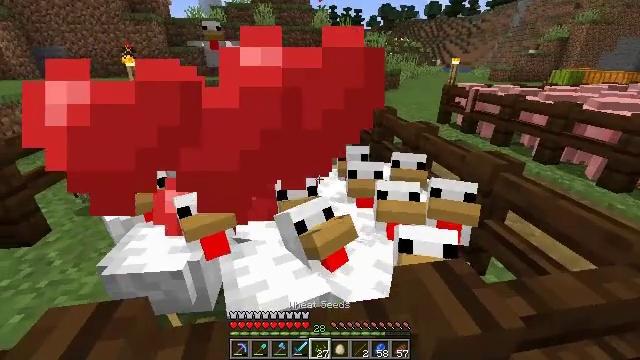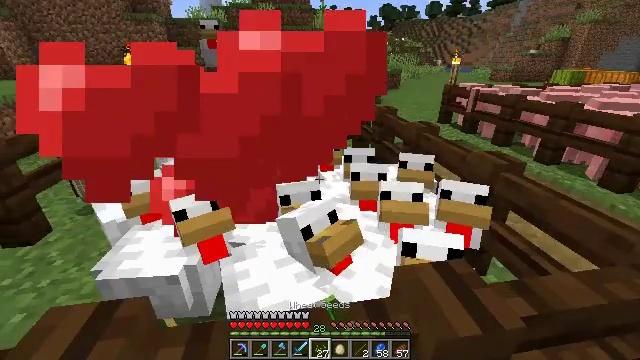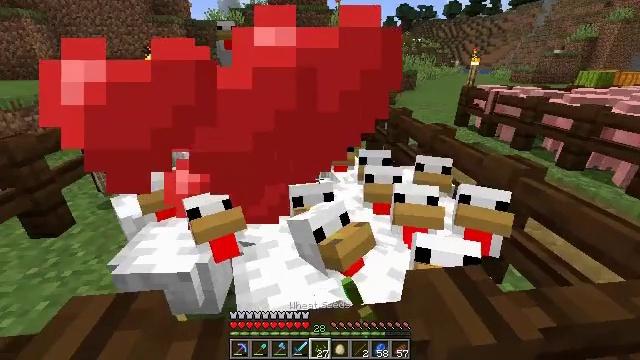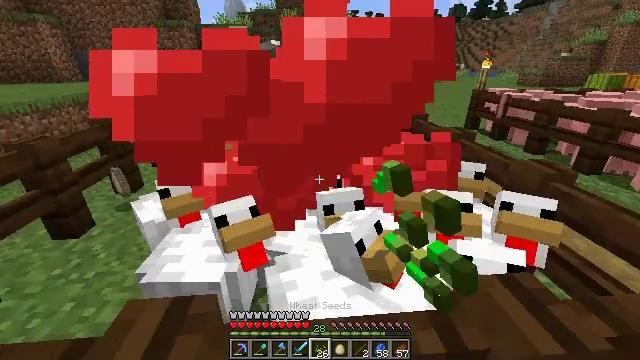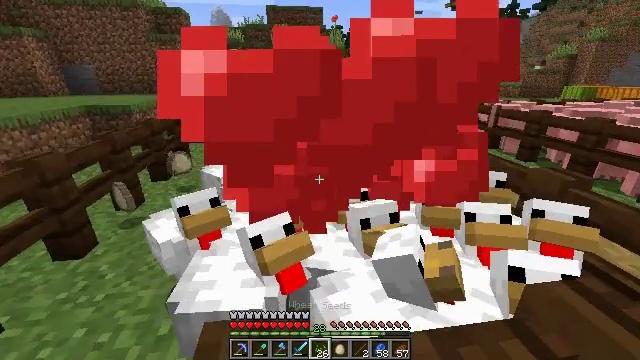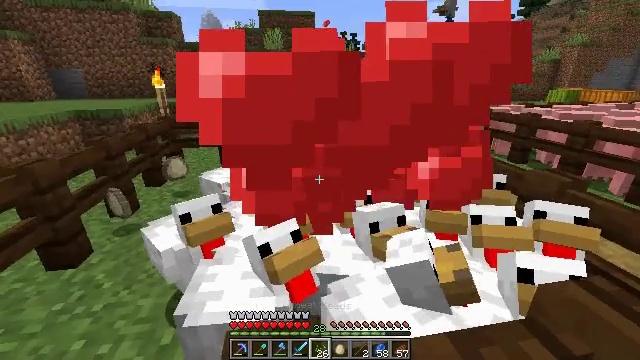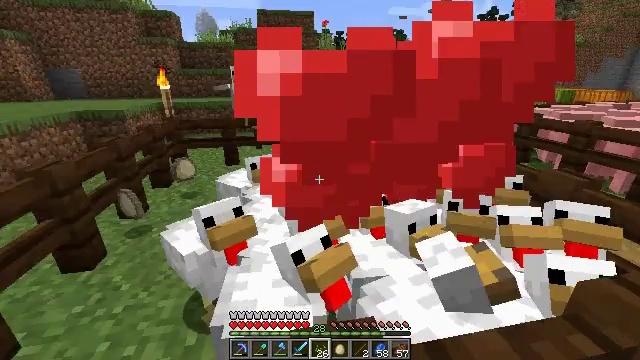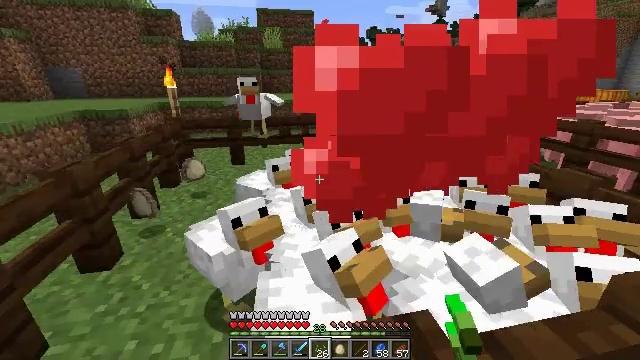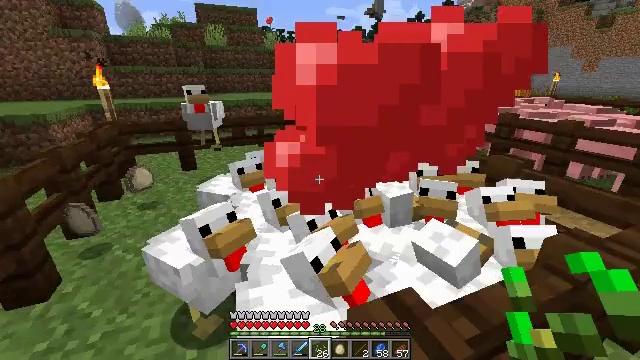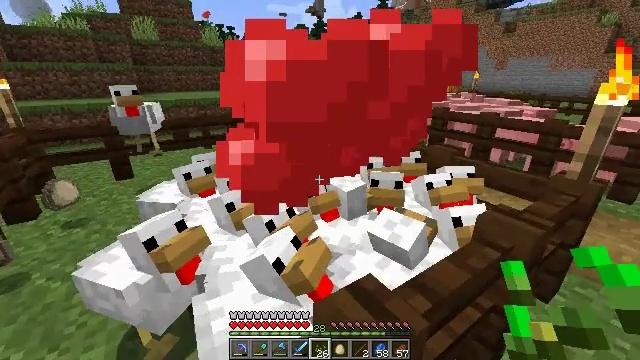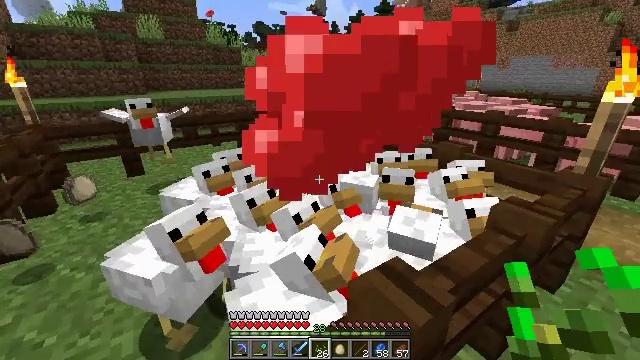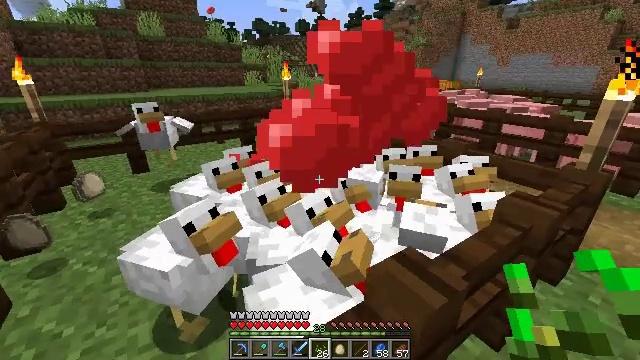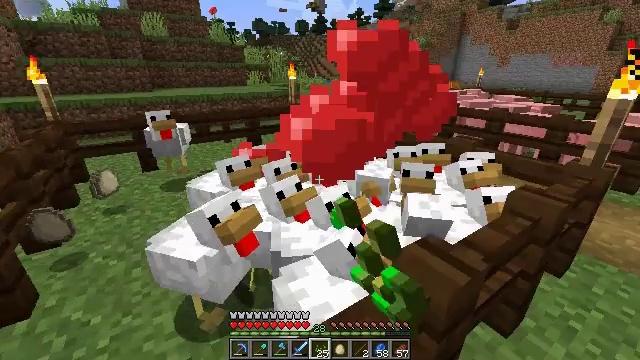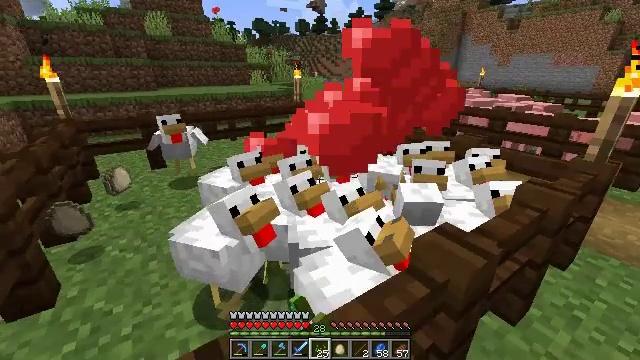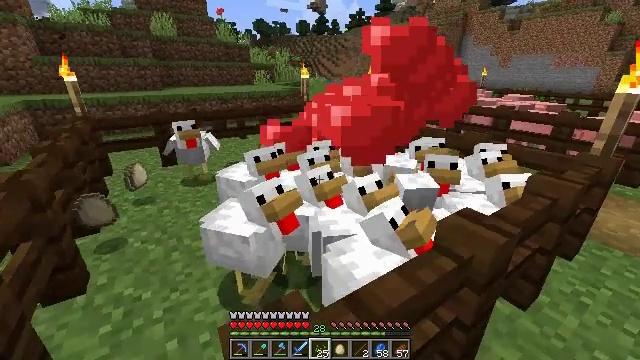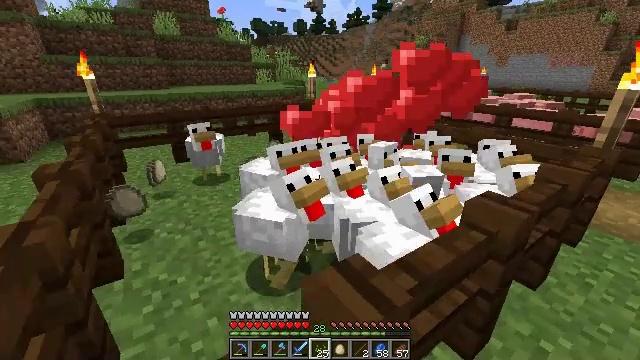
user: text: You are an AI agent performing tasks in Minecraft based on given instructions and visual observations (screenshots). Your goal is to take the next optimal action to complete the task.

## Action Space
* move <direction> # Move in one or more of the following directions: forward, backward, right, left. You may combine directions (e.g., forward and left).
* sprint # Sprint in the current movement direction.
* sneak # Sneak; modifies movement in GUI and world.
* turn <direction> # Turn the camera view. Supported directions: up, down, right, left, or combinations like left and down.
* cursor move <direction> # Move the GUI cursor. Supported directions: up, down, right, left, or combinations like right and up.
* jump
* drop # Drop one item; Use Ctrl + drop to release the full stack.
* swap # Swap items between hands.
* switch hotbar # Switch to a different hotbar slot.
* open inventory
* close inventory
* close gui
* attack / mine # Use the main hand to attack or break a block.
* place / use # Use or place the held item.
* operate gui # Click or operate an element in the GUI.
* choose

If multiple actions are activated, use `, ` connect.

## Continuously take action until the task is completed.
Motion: motion action
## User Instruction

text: Kill the chicken.
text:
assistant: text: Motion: use / place
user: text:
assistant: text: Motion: move left, turn left, use / place
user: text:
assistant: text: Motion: move left, use / place
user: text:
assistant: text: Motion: move left, turn right and up, use / place
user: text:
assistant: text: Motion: move forward and move left, turn right
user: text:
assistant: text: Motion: move forward and move left, use / place
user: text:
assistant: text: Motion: move forward and move left, use / place
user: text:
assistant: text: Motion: move forward and move left, turn right, use / place
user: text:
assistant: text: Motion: move forward and move left, turn right
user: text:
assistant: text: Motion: move left, use / place
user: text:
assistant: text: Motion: move left, use / place
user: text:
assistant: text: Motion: move left, use / place
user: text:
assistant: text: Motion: move left
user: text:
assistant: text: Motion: move left, use / place
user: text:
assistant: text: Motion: move left, use / place
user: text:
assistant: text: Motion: move left, turn right, use / place
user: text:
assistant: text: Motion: move left, turn right
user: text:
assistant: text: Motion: move left, turn right, use / place
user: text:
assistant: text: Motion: move left, use / place
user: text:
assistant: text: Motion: move left, use / place
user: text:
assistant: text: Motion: move forward and move left, turn right and up, use / place
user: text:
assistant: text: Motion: move forward and move left, turn right
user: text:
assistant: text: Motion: move forward and move left, turn right and up
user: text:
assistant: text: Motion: move forward and move left, use / place
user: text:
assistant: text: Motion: move forward and move left, use / place
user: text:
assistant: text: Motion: move forward and move left, use / place
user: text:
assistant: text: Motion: move forward and move left, turn right
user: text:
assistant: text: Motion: move forward and move left, use / place
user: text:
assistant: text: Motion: move forward and move left, turn right, use / place
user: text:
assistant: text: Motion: move forward and move left, use / place